Field crop: maize
Growth stage: 2
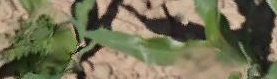
Species: maize